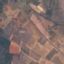
Land use / land cover: PermanentCrop